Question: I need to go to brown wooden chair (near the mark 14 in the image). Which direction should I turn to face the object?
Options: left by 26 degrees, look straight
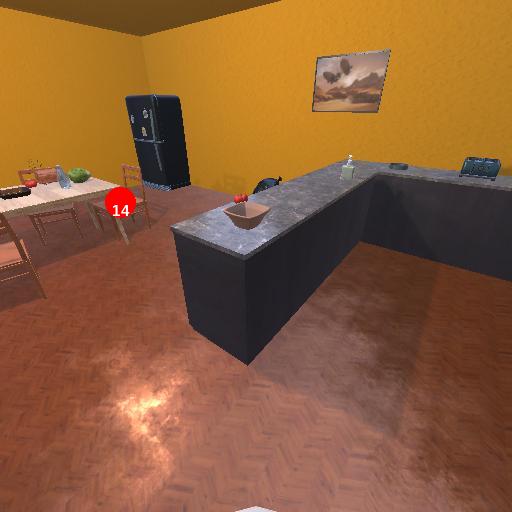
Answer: left by 26 degrees